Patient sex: M
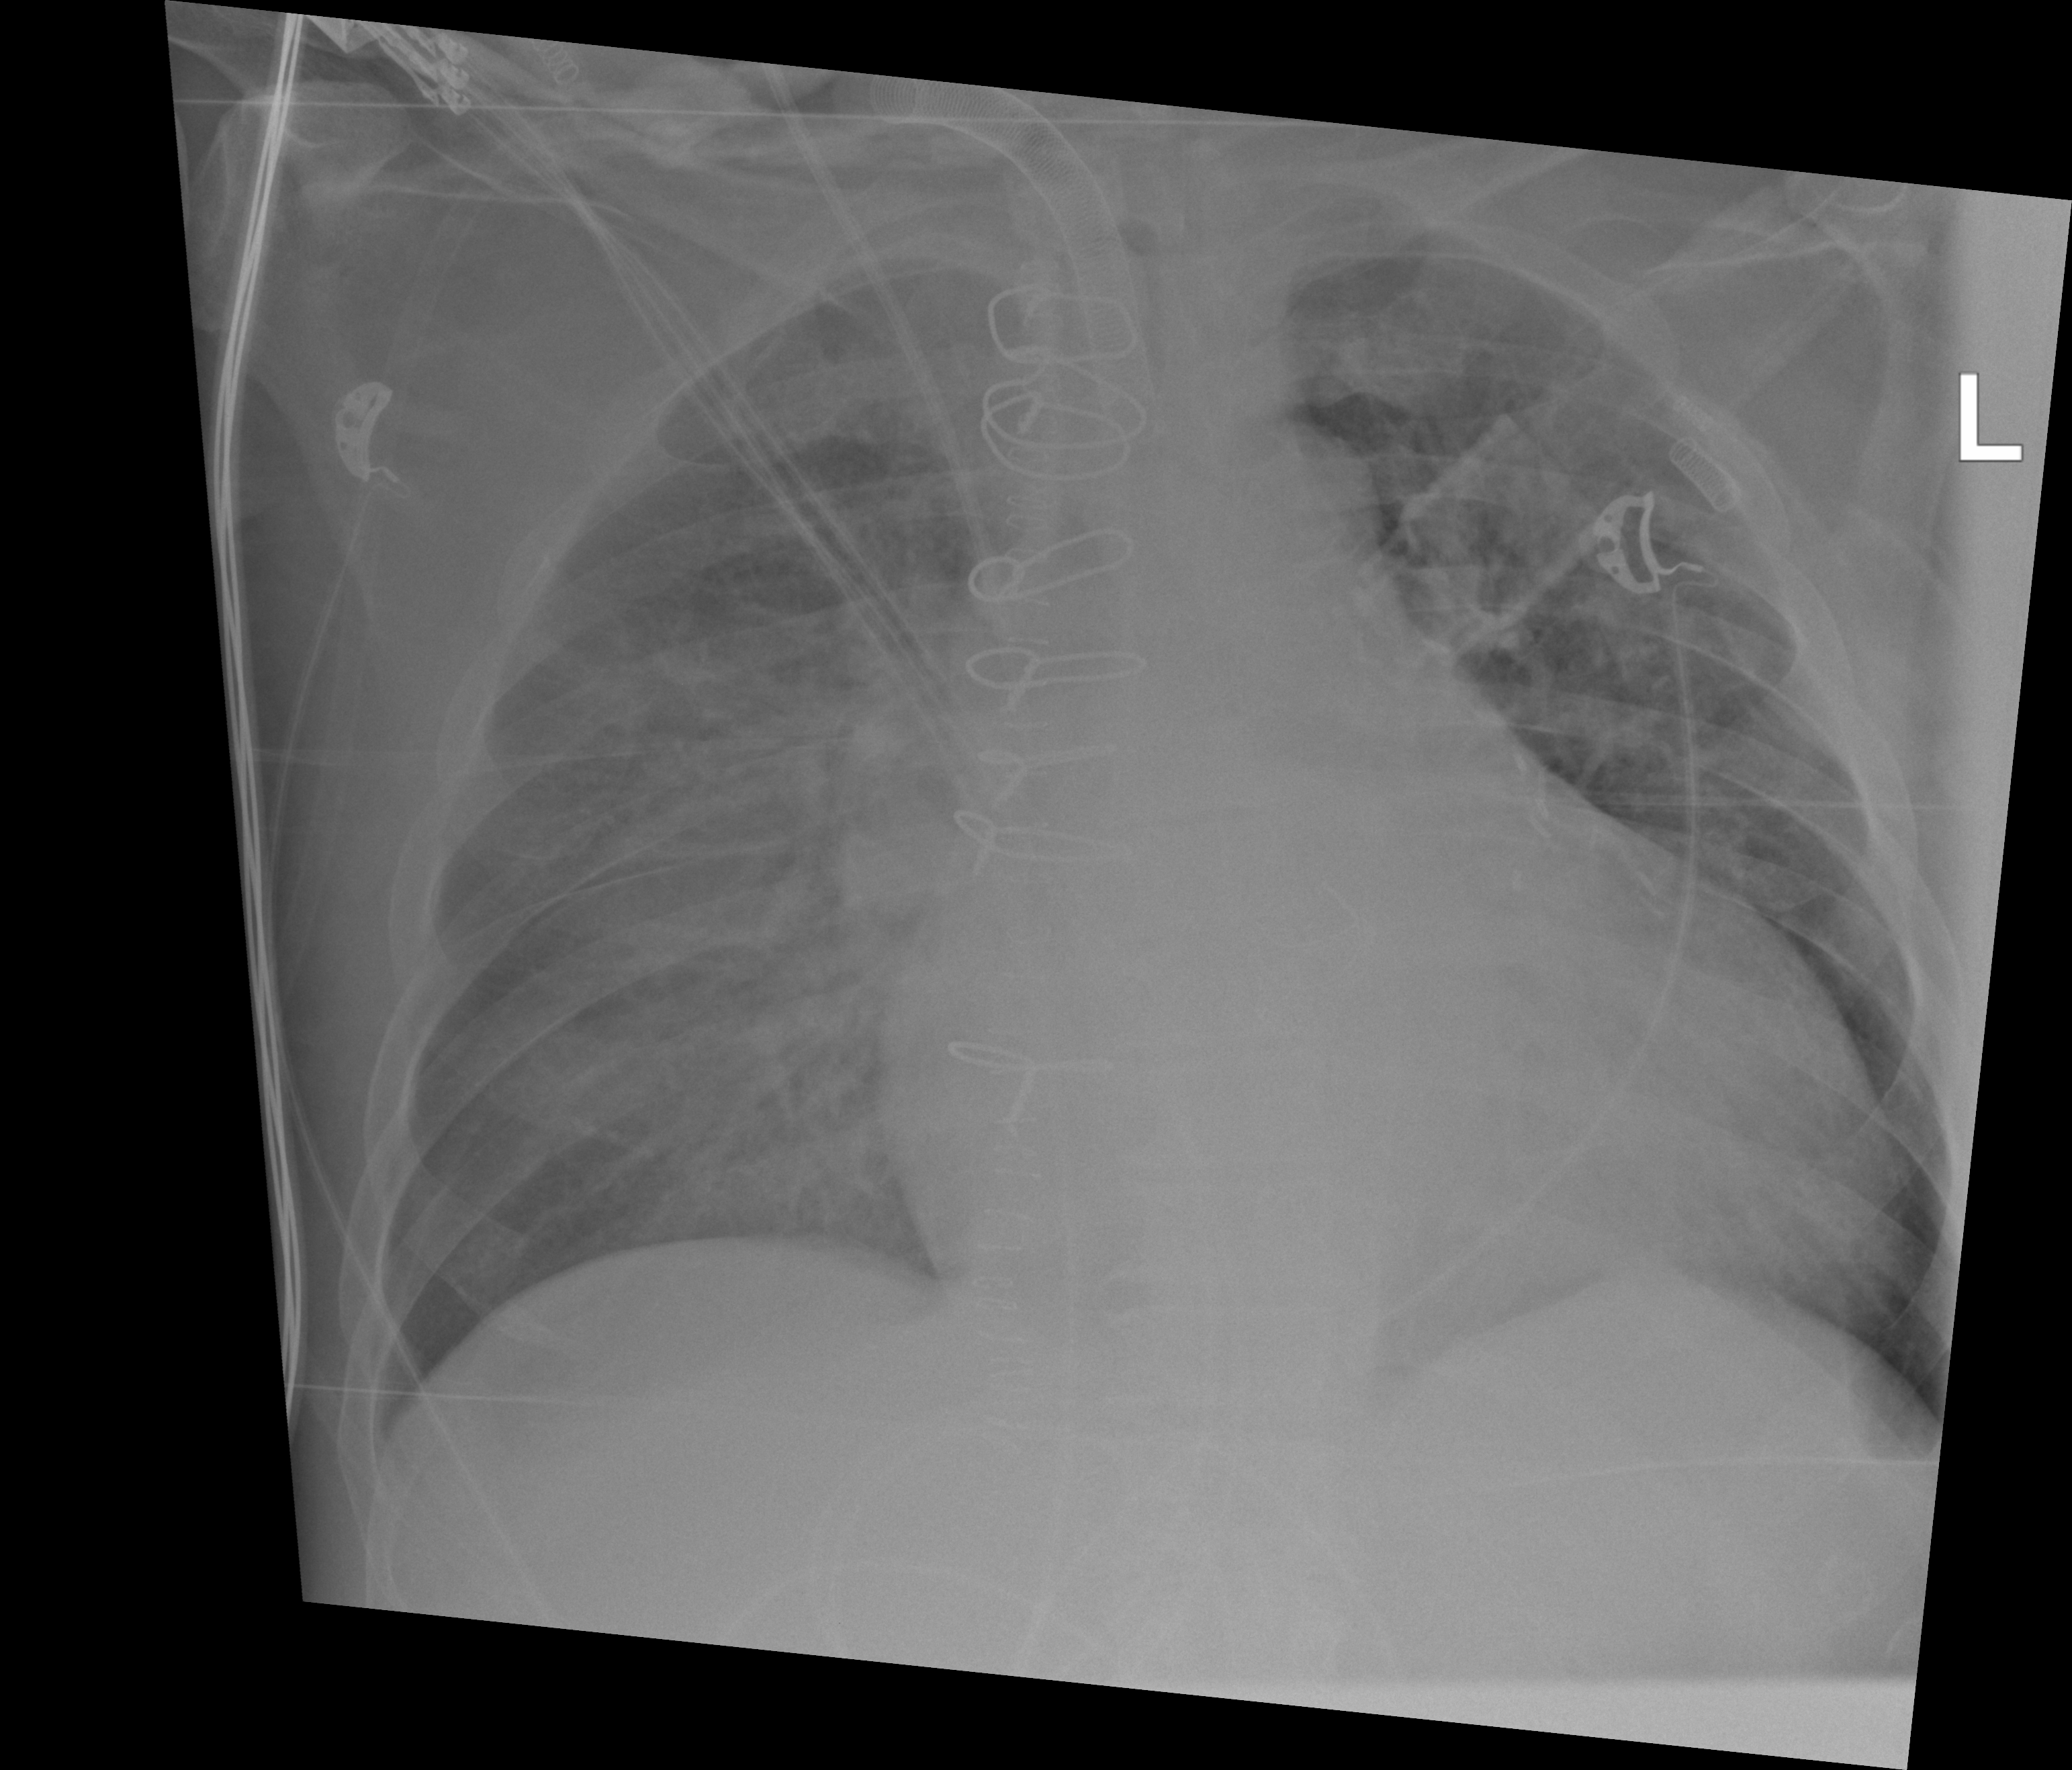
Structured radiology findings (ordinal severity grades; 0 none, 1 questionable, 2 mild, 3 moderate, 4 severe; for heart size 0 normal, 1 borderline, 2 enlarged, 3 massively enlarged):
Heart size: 2
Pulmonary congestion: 2
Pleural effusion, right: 0
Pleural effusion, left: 0
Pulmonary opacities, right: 2
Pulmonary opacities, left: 2
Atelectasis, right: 2
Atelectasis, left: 2